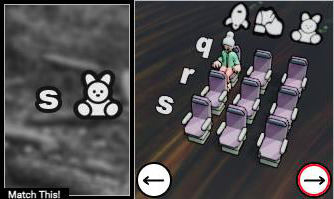
Task: seats
Answer: no